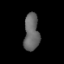
Tissue: lung
Cell type: Epithelial cells
Senescence score: 0.1988
Nuclear area (px): 544
Mean DAPI intensity: 105.432